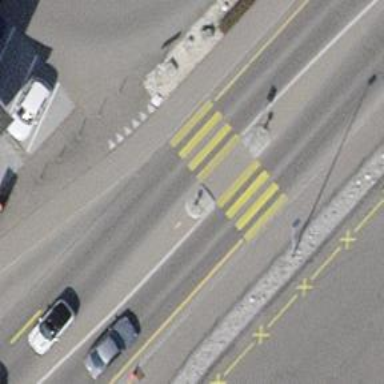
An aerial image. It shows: Uncontrolled crossing with pedestrian island.